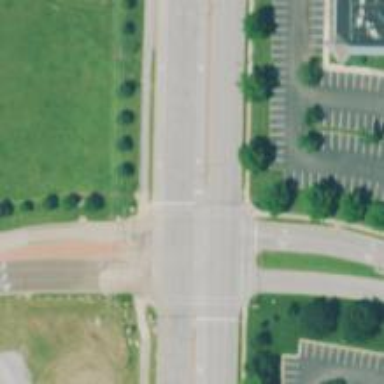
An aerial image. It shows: Road with dash markings.